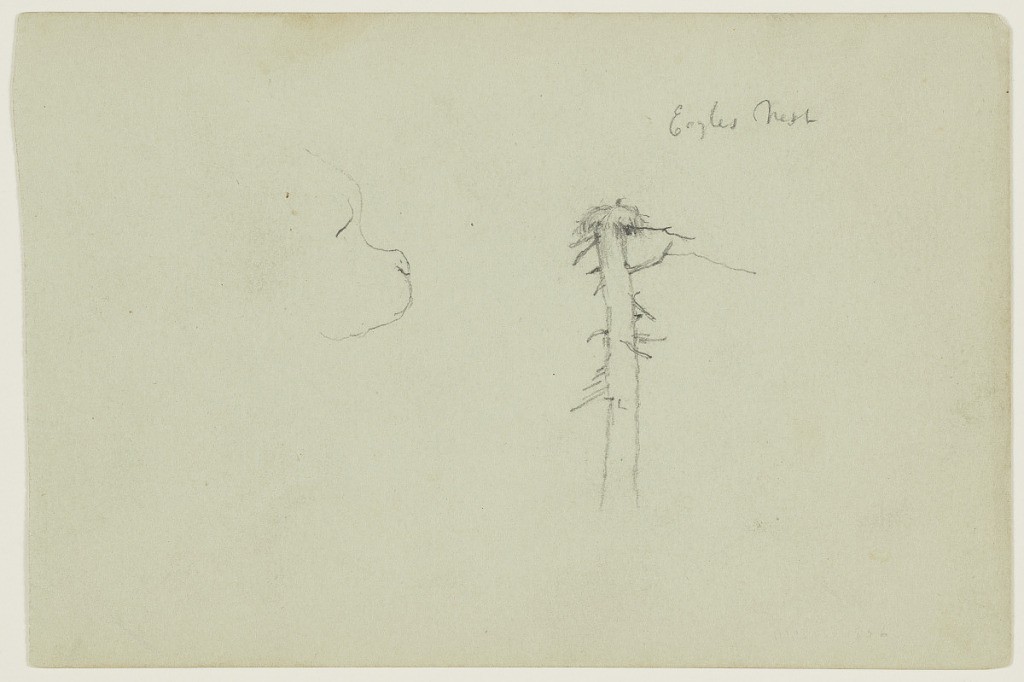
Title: Eagle's Nest and Dog's Head
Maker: Frederic Edwin Church, American, 1826–1900
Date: probably 1856
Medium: Graphite on gray-green wove paper; verso: graphite
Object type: Drawing
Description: Mixed sketches showing, at left, the face and snout of a dog in right profile, and at right, an eagle's nest perched atop a columnar tree trunk who branches have largely broken off. The head of an eaglet peeks out of the nest.

Verso: Loose atmosphere sketch showing, at right, the puffy, layered forms of a billowing cumulus cloud. Seemingly unfinished.